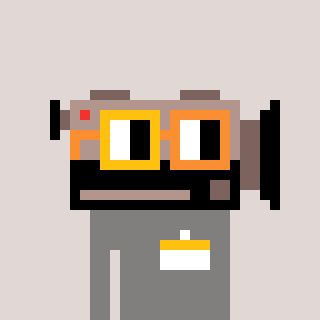
a pixel art character with square yellow and orange glasses, a camcorder-shaped head and a bluegrey-colored body on a warm background